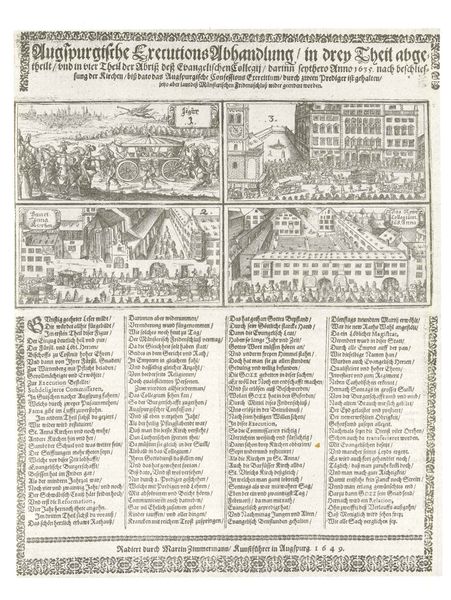
Titel: Augspurgische ExecutionsAbhandlung/in drey Theil
Künstler: Martin Zimmermann
Institution: (Seriendruck)
Schlagwörter: weiß, menschen, stadt, schwarz, zeichnung, gebäude, häuser, arbeit, holzschnitt, schrift, bilder, grafik, fabrik, kutsche, platz, deutsch, unscharf, vier, druck, stich, seite, text, zeitung, buchstaben, rathaus, buchseite, dokument, augsburg, artikel, exekution, liste, scan, abhandlung, elias holl, huser, fuggerei, augburg, stadtsansicht, zeitunh, fuggereu, st ulrich, agsburg